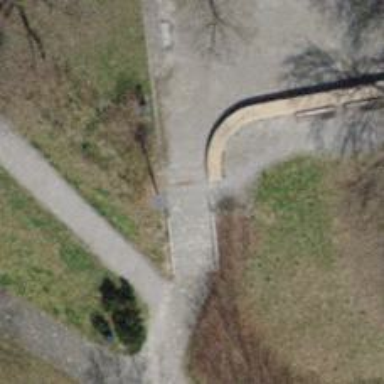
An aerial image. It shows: Road with steps.